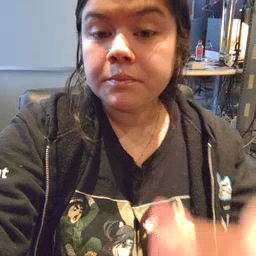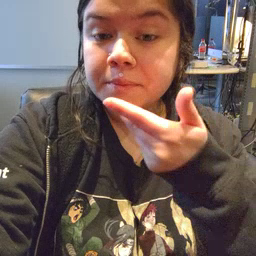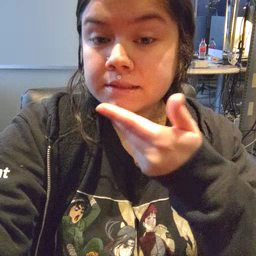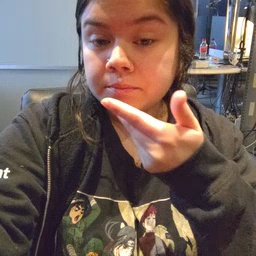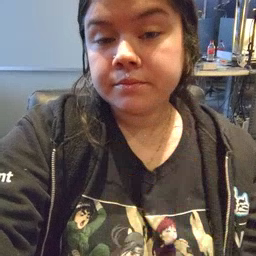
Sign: pizza